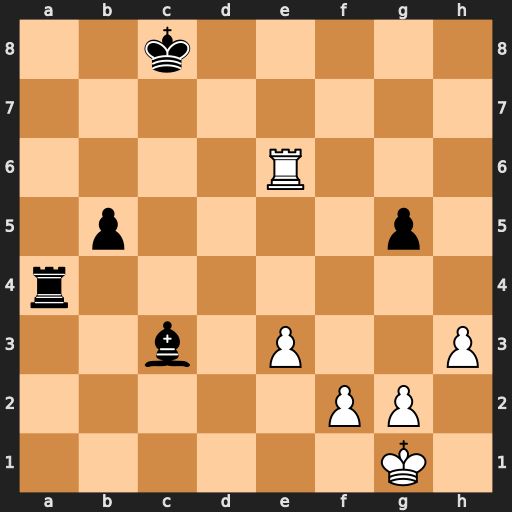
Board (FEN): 2k5/8/4R3/1p4p1/r7/2b1P2P/5PP1/6K1
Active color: w
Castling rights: -
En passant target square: -
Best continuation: Rc6+ Kd7 Rxc3